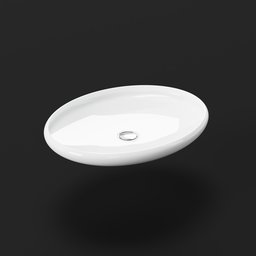
Label: appliances